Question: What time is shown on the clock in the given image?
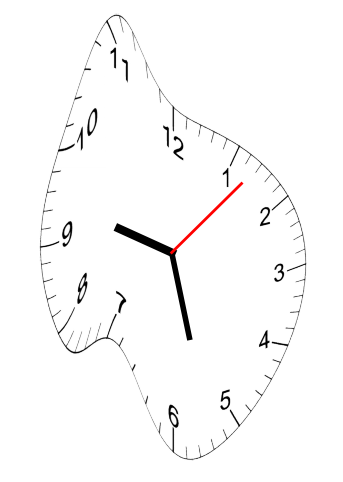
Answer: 09:27:07